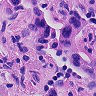
Metastatic tissue present: yes